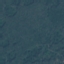
Land use / land cover class: Forest